Aerial crown-view tile of a tropical tree (Barro Colorado Island, Panama), acquired 20250124:
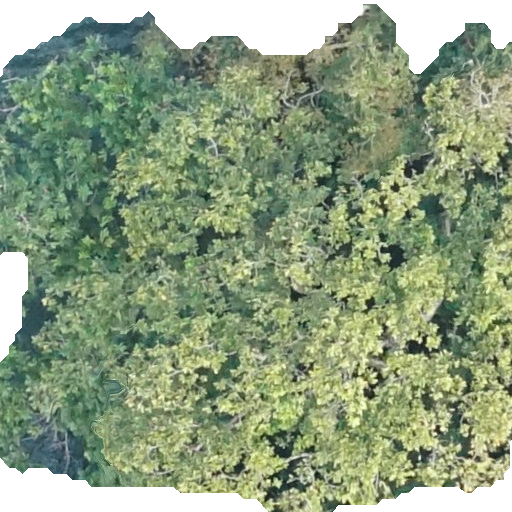
Species: Anacardium excelsum
GBIF accepted scientific name: Anacardium excelsum
Crown area: 391.42 m²